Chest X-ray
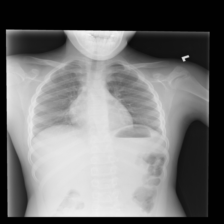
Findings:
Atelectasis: negative
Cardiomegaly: negative
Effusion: negative
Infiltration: negative
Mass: negative
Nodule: negative
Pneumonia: negative
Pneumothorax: negative
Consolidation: negative
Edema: negative
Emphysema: negative
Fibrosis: negative
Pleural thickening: negative
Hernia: negative